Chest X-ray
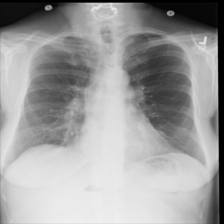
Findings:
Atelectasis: negative
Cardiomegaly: negative
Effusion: negative
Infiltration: negative
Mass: negative
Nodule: negative
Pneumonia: negative
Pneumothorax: negative
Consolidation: negative
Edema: negative
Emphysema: negative
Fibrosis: negative
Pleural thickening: negative
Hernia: negative